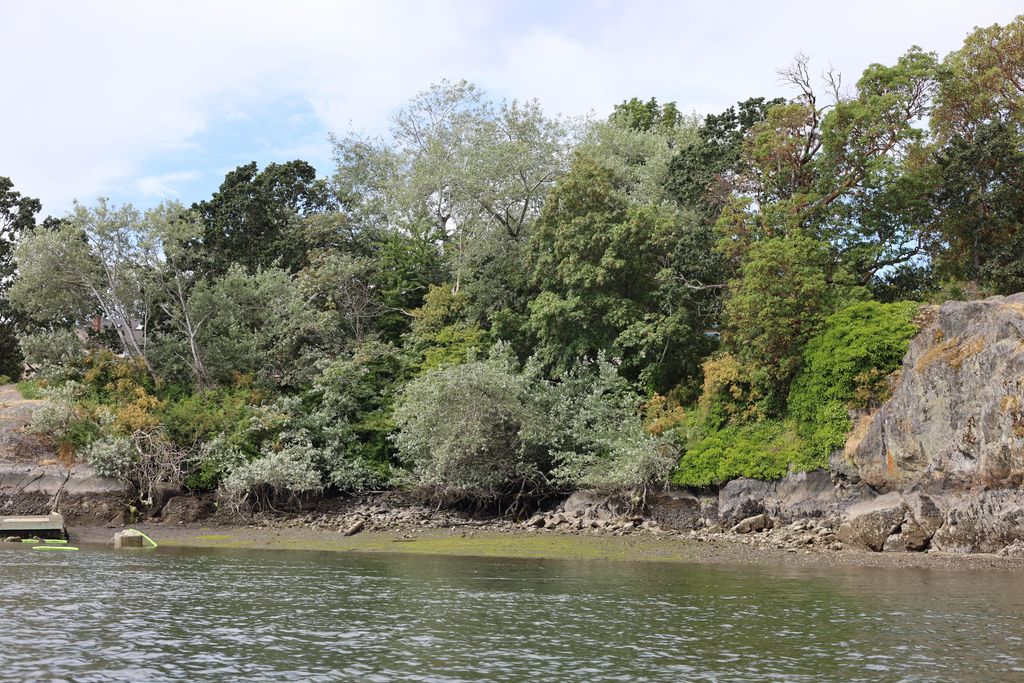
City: victoria